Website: lowes
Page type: account-selection
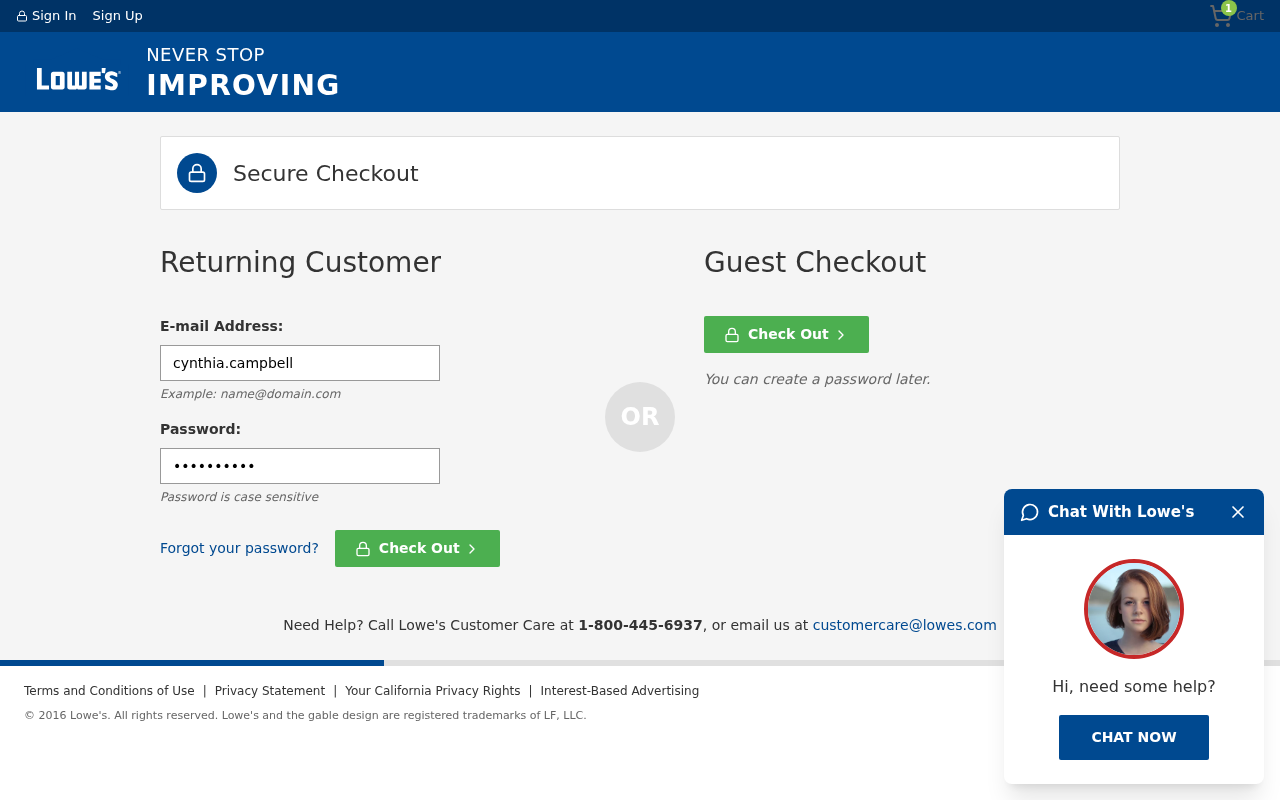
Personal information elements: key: PII_LOGIN_USERNAME
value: cynthia.campbell
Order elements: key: ORDER_NUM_ITEMS
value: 1